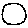
Label: circle